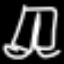
Label: pants